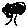
Label: tree